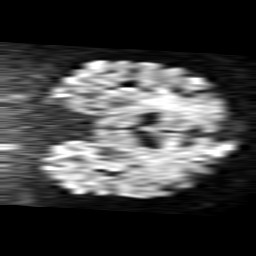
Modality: TRACE
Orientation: coronal
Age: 55
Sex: female
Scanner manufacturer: philips
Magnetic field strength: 1.5 T
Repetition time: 3.398 s
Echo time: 0.09411 s